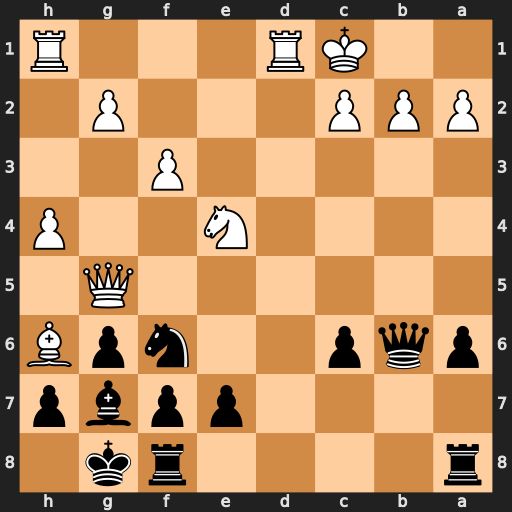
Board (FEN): r4rk1/4ppbp/pqp2npB/6Q1/4N2P/5P2/PPP3P1/2KR3R
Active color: b
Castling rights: -
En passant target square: -
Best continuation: Nxe4 Bxg7 Nxg5